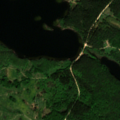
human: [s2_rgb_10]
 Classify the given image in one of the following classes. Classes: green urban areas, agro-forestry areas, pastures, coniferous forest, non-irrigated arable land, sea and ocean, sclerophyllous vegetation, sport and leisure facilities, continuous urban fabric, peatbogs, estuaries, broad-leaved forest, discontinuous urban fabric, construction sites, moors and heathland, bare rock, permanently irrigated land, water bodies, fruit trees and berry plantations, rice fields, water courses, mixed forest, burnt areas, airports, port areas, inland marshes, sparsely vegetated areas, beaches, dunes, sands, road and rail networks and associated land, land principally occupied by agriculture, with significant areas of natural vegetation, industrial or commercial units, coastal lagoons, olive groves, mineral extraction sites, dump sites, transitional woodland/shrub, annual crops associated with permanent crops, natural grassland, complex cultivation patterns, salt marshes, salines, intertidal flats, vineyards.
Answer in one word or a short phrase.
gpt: land principally occupied by agriculture, with significant areas of natural vegetation, coniferous forest, mixed forest, water bodies